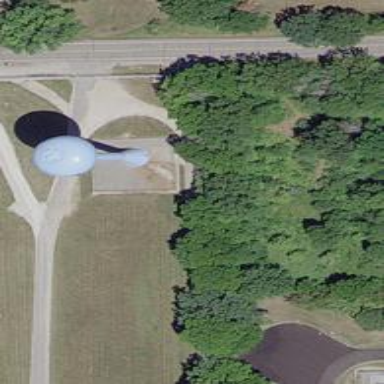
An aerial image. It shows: Water tower that is man-made.